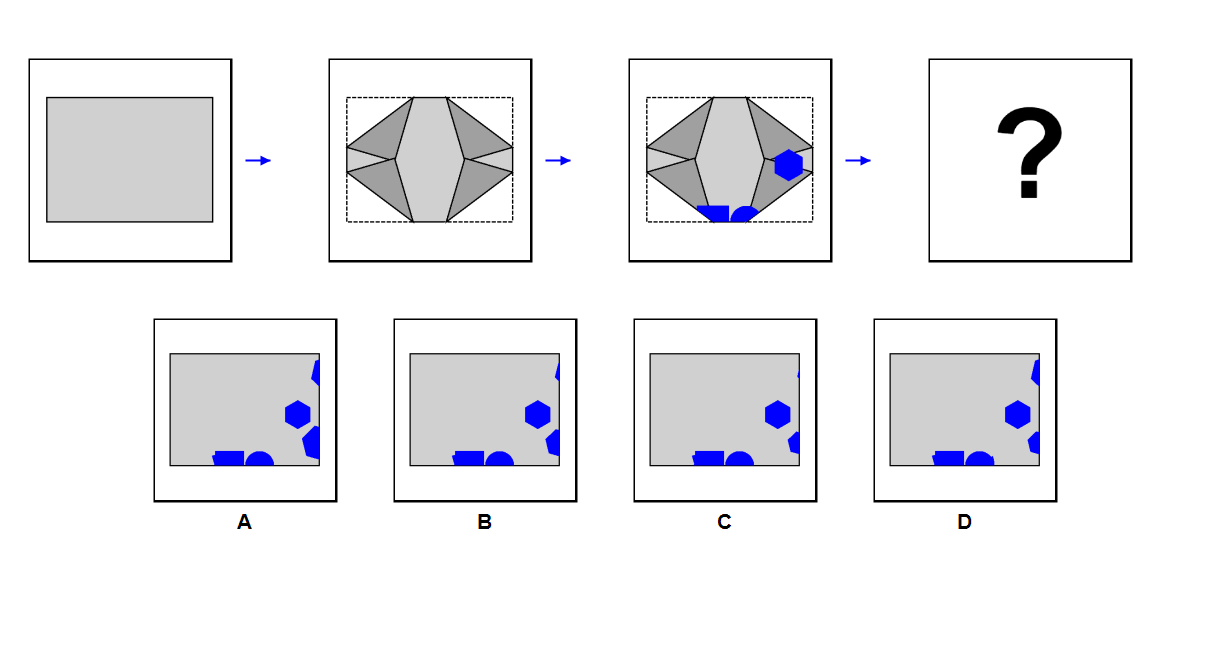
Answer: B